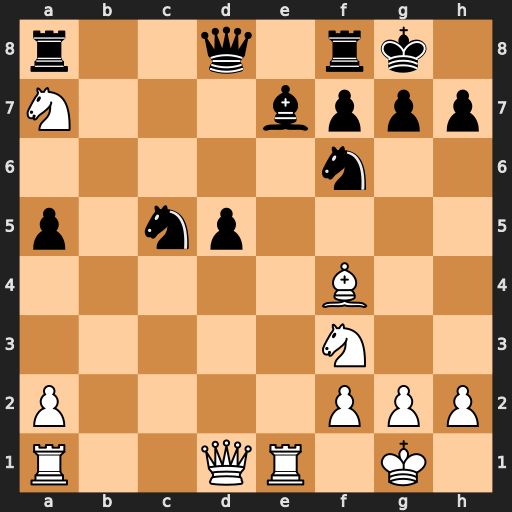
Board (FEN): r2q1rk1/N3bppp/5n2/p1np4/5B2/5N2/P4PPP/R2QR1K1
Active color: w
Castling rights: -
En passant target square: -
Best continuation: Nc6 Qd7 Nxe7+